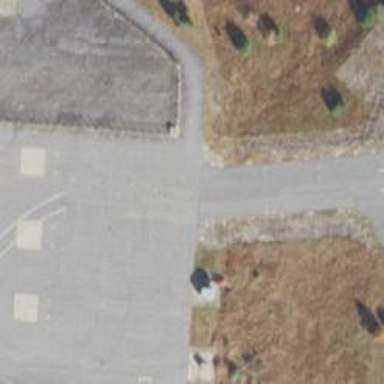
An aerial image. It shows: Image of taxiway at airport.